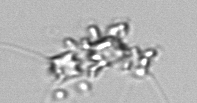
Label: Chaetoceros_didymus_TAG_external_flagellate